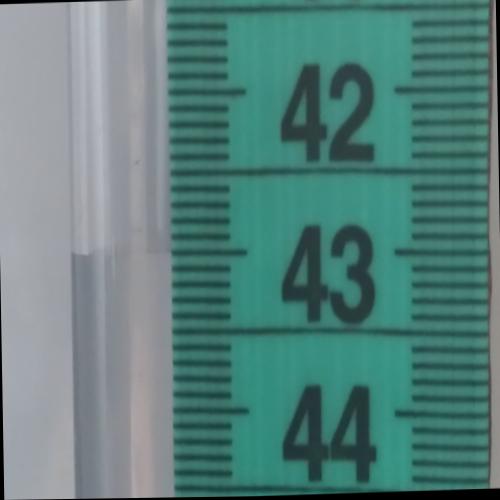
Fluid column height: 43.0 cm